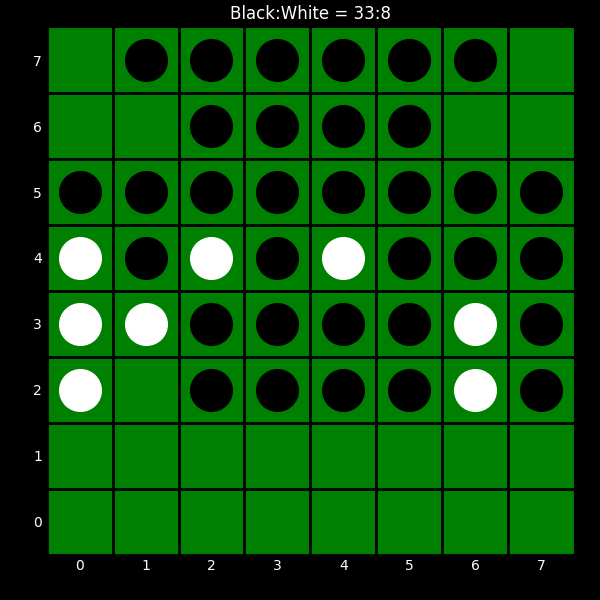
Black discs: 33
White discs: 8